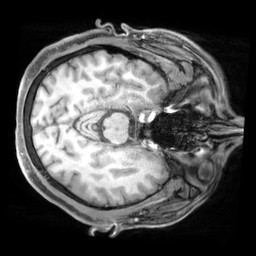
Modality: T1w
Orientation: axial
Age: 21
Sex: male
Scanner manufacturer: siemens
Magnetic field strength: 3 T
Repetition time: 1.97 s
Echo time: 0.00206 s